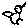
Label: bird